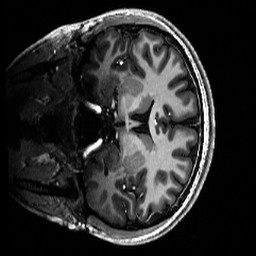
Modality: T1w
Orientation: coronal
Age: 21
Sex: female
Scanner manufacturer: siemens
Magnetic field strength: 6.98 T
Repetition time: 6 s
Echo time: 0.00299 s